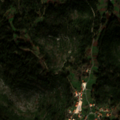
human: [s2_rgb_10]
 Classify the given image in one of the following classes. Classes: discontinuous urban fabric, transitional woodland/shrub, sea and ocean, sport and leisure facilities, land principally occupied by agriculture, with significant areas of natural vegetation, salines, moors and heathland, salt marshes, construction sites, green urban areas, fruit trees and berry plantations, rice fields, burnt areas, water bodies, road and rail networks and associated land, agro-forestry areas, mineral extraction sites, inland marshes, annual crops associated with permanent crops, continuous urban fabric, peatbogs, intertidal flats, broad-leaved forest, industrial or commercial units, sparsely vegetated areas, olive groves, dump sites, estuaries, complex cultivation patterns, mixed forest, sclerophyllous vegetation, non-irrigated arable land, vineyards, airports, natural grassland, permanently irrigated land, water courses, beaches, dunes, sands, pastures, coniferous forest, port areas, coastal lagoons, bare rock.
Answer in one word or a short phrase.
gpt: land principally occupied by agriculture, with significant areas of natural vegetation, sclerophyllous vegetation, transitional woodland/shrub